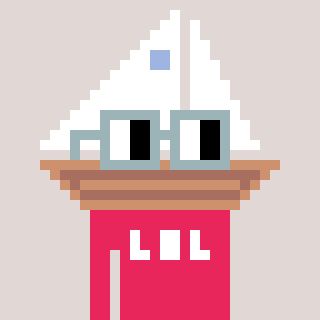
a pixel art character with square dark gray glasses, a sailboat-shaped head and a redpinkish-colored body on a warm background